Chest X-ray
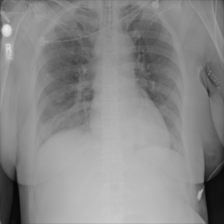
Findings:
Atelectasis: negative
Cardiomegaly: negative
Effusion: positive
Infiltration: negative
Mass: negative
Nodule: negative
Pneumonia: negative
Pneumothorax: negative
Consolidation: negative
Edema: negative
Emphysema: negative
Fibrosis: negative
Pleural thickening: negative
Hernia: negative